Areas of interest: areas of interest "Water Sports Center"
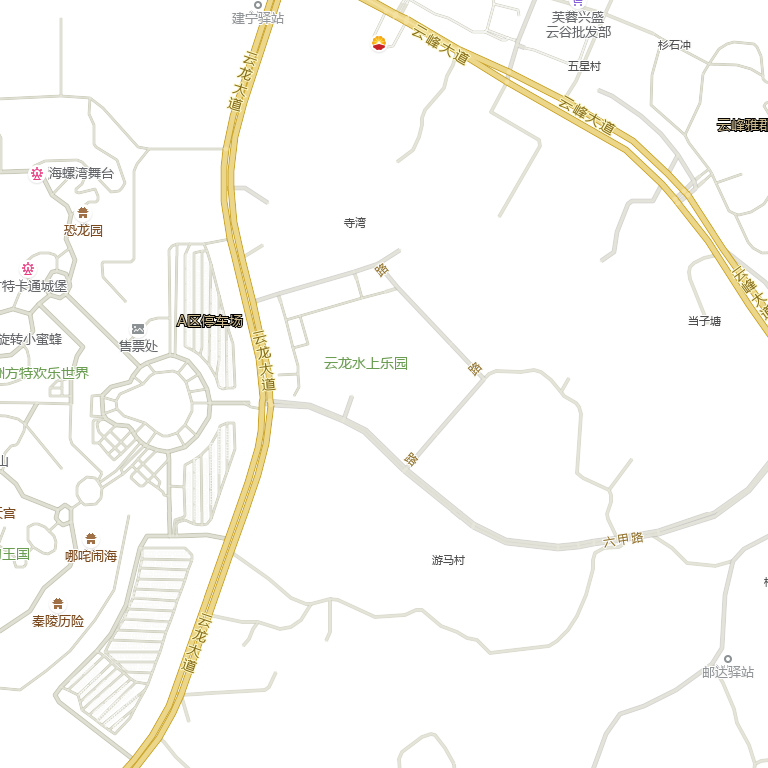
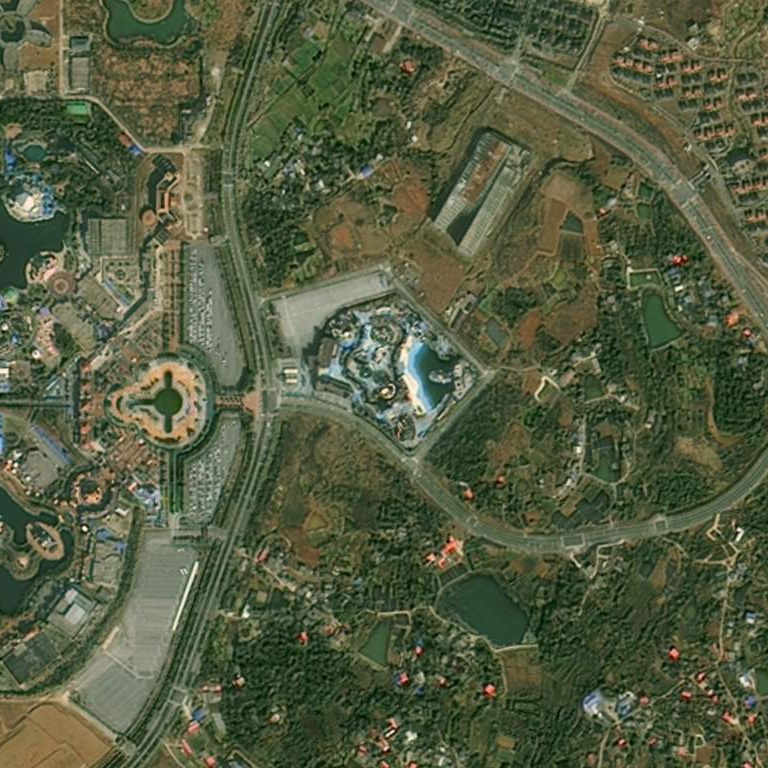